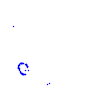
Particle: proton